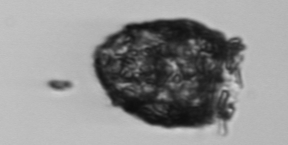
Label: Stenosemella_pacifica